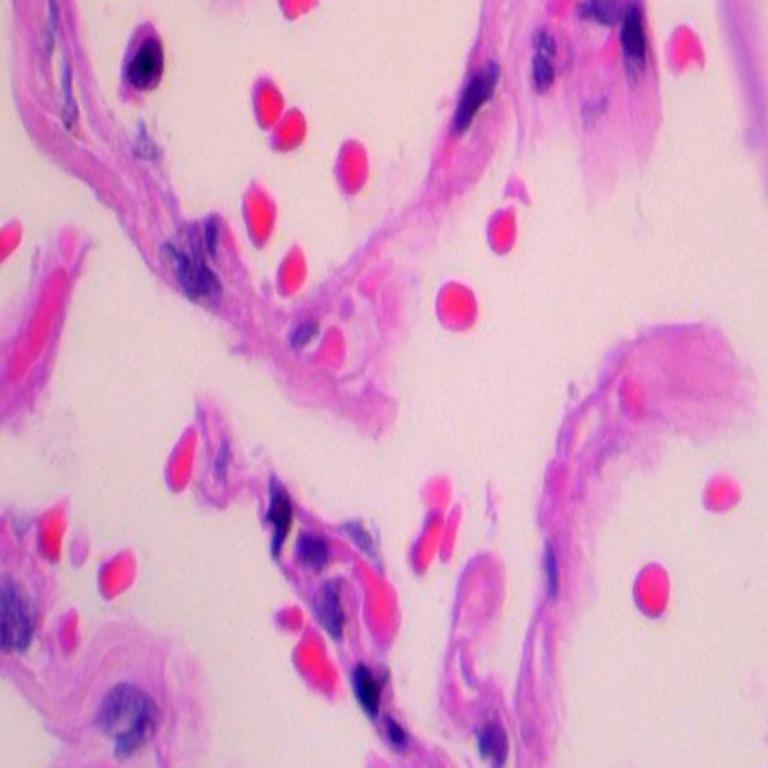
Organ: lung
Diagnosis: benign